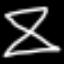
Label: hourglass